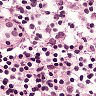
Metastatic tissue present: no